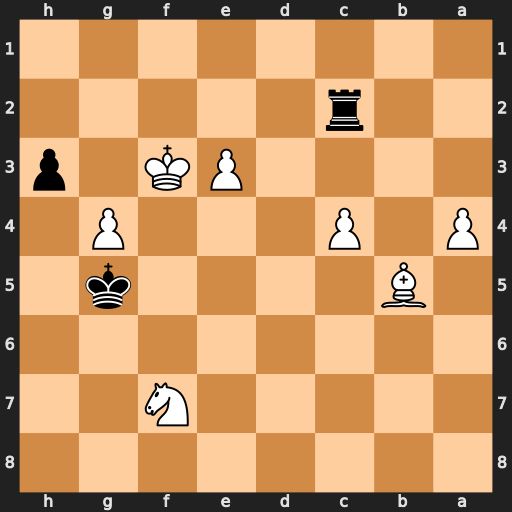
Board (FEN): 8/5N2/8/1B4k1/P1P3P1/4PK1p/2r5/8
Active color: b
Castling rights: -
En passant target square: -
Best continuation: Kh4 Nd6 h2 Nf5+ Kh3 Ng3 Rc1